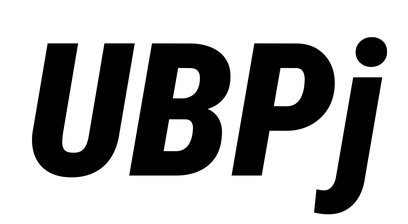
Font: Roboto-Italic_Condensed_Black_Italic